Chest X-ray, PA view. Patient: 55 years old, sex M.
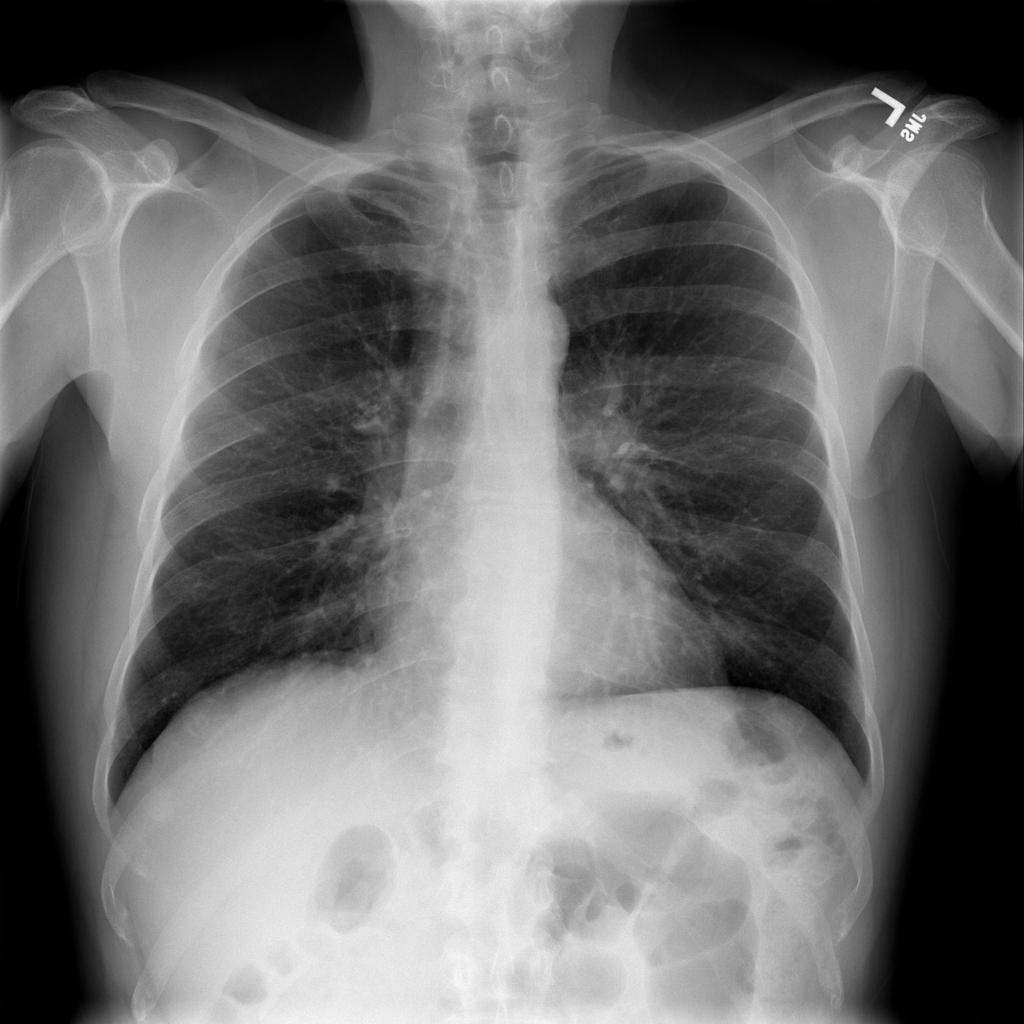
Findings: No Finding